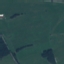
Label: Pasture